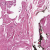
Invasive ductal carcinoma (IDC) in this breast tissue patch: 0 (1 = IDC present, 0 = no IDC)